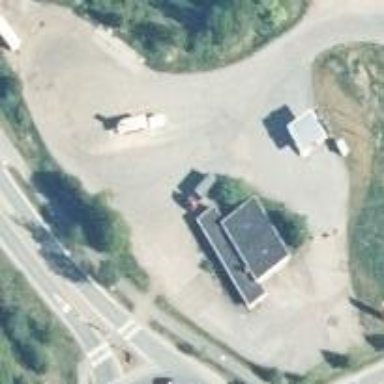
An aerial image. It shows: Rest area on the road.